Field crop: tomato
Growth stage: 2
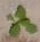
Species: solanum